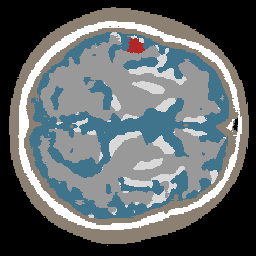
Label: lesion